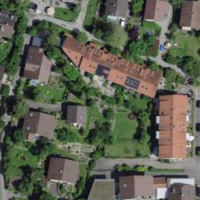
EUNIS habitat code: 54
Species observed at this site:
Lapsana communis
Lysimachia nummularia